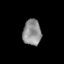
Tissue: prostate
Cell type: Myeloid cells
Senescence score: 0.243
Nuclear area (px): 463
Mean DAPI intensity: 143.175